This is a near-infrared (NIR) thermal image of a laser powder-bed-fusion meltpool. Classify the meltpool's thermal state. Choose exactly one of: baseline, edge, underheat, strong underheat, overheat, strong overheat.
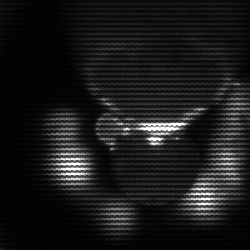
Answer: edge